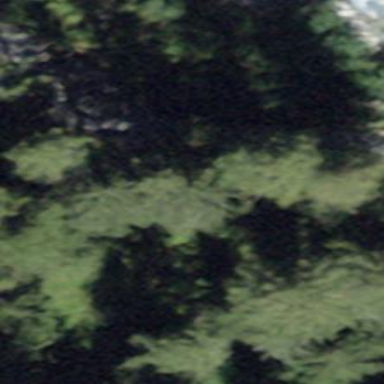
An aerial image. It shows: Forest area.